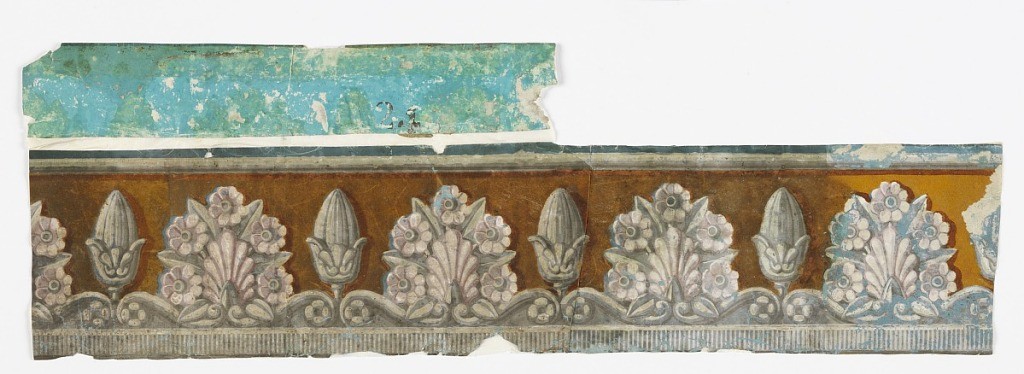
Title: Border and sidewall
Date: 1805–20
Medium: Block-printed on handmade paper
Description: a) The upper portions of thickly set trees are seen. Leaves are printed in blue and black. Branches are brown. Pale blue sky above; b) Border containing grisaille palmette and floral motif alternating with bud form against yellow flock field; c) Fragment of end piece of a scenic, bears inscription "24". Found on back of "b".